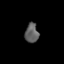
Tissue: lung
Cell type: Fibroblasts
Senescence score: 0.6023
Nuclear area (px): 256
Mean DAPI intensity: 93.996